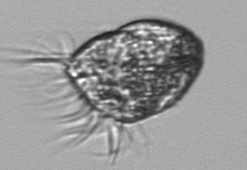
Label: Strombidium_morphotype1